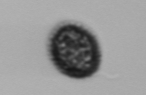
Label: Pseudochattonella_farcimen